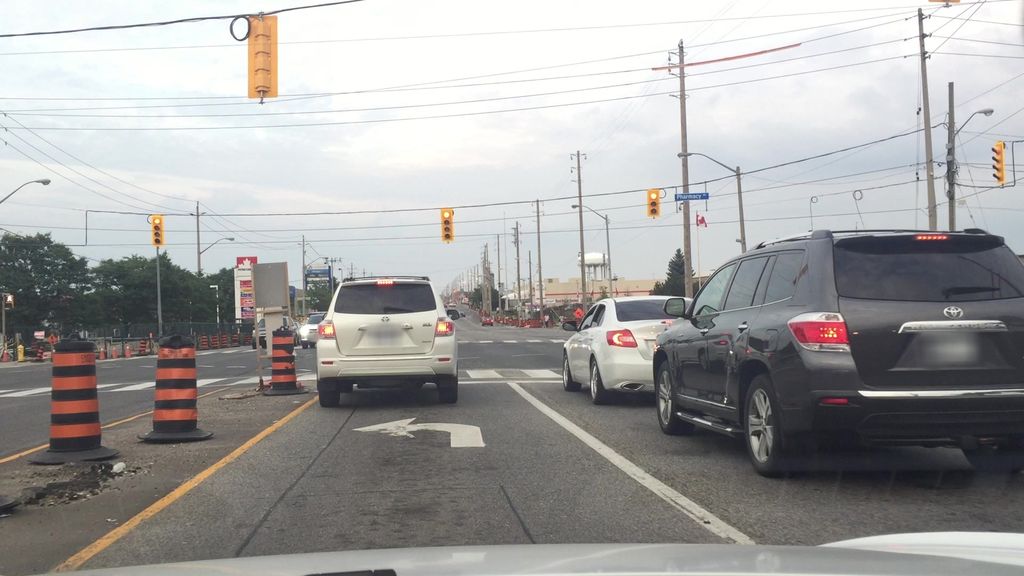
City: toronto